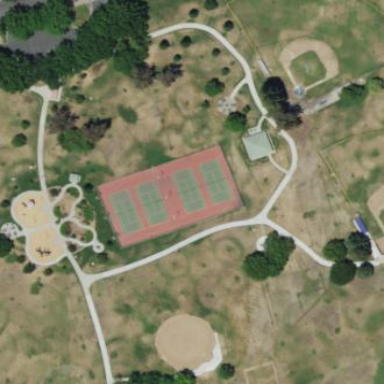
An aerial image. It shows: Tennis court on the leisure land pitch.